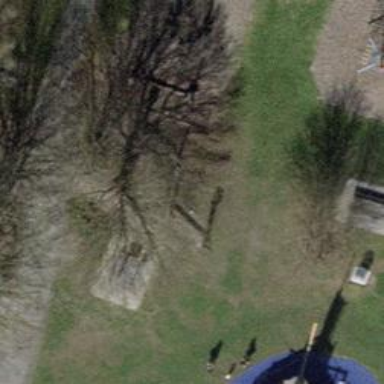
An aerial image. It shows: Brown bench in the vicinity.